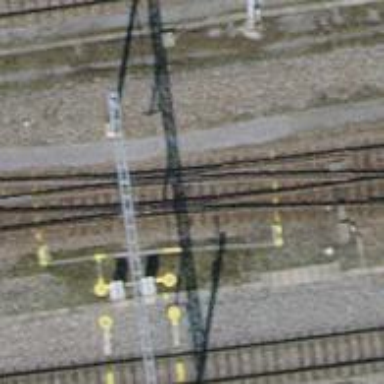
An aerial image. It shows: Railway switch.